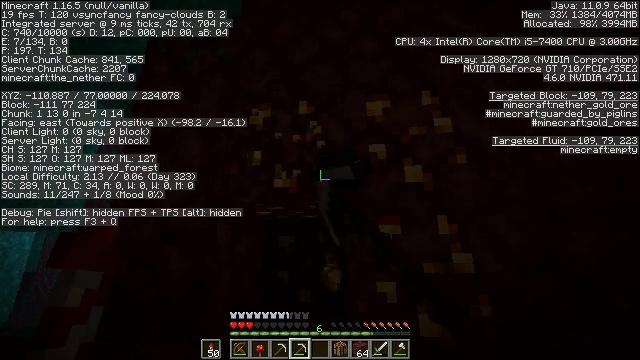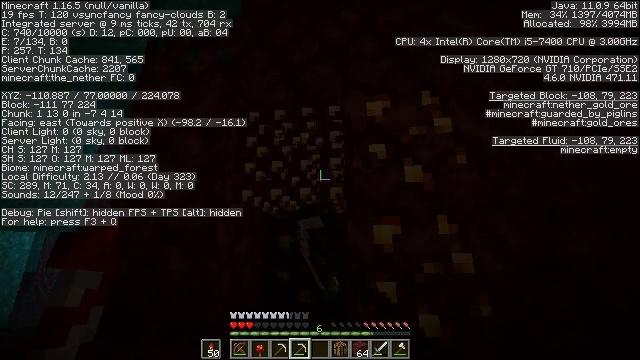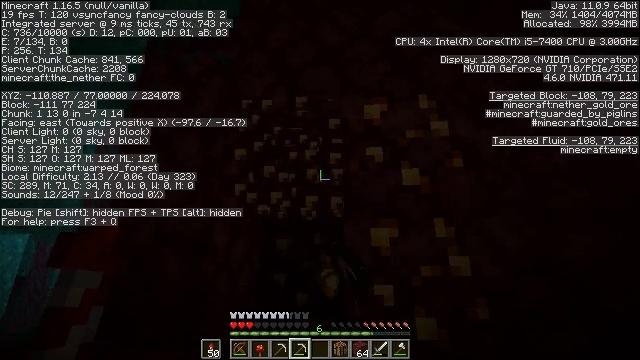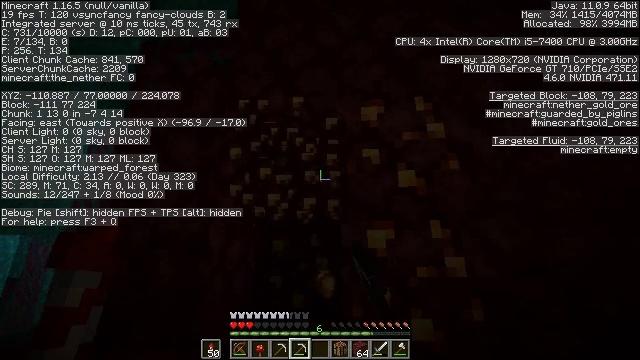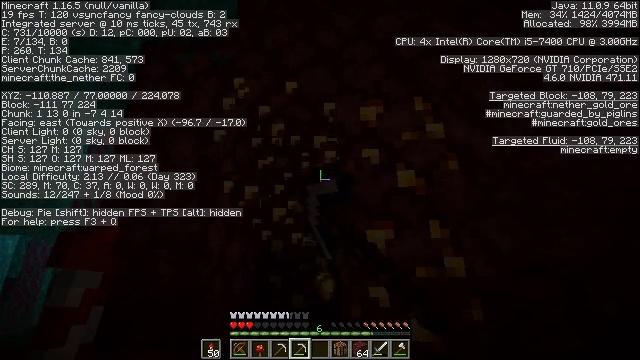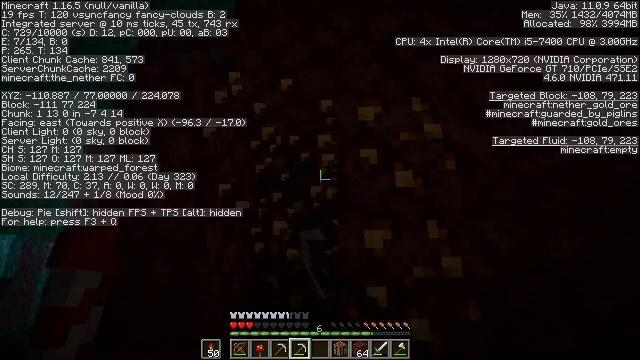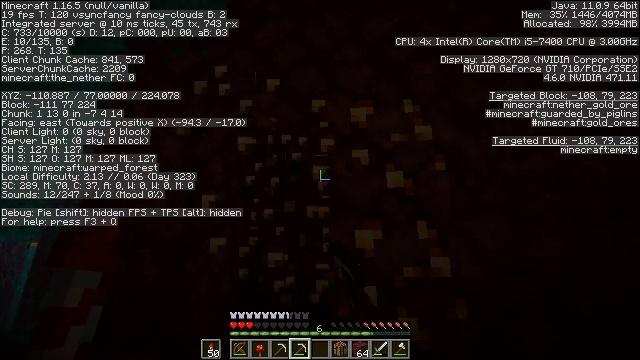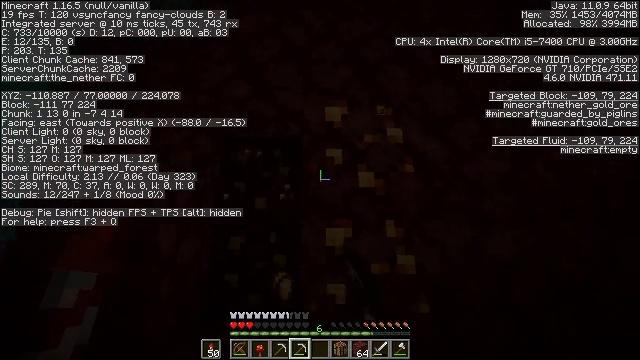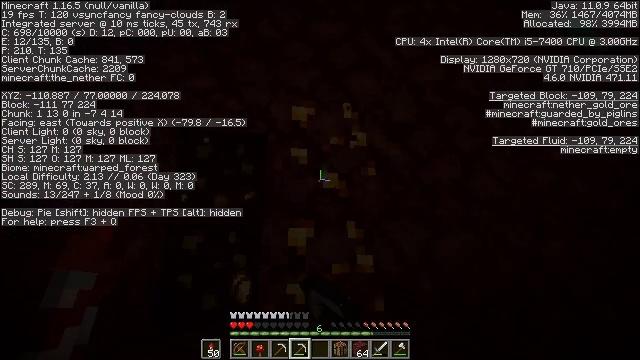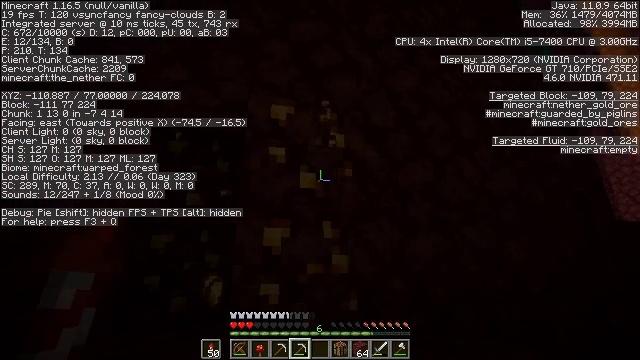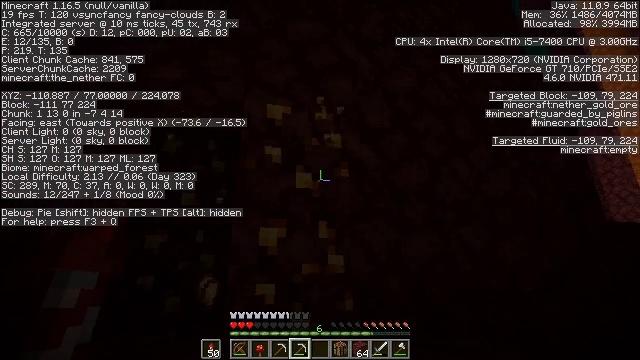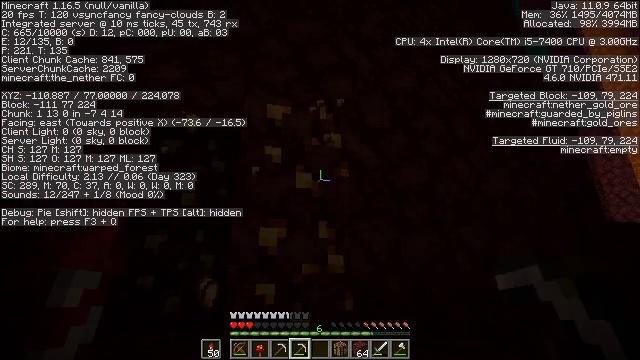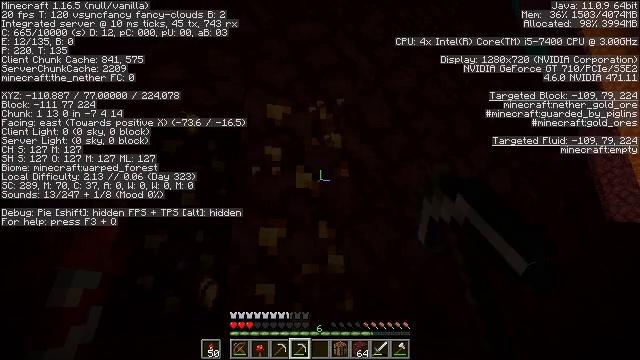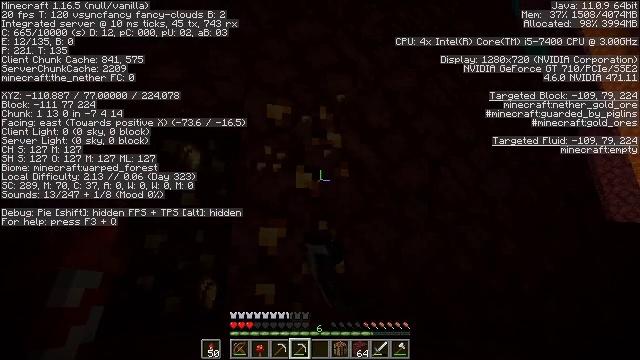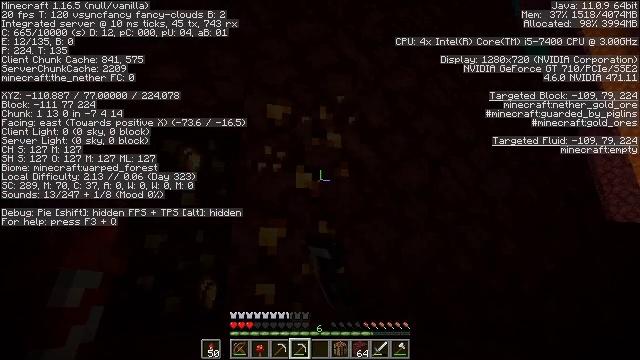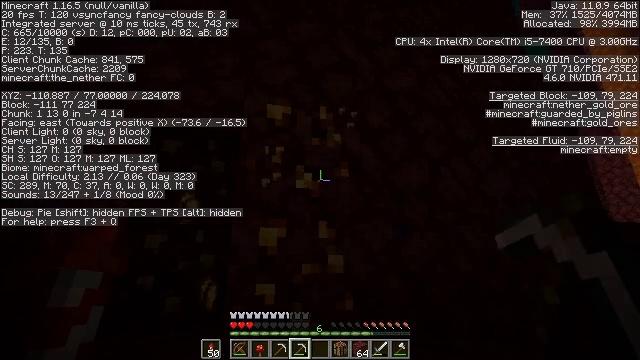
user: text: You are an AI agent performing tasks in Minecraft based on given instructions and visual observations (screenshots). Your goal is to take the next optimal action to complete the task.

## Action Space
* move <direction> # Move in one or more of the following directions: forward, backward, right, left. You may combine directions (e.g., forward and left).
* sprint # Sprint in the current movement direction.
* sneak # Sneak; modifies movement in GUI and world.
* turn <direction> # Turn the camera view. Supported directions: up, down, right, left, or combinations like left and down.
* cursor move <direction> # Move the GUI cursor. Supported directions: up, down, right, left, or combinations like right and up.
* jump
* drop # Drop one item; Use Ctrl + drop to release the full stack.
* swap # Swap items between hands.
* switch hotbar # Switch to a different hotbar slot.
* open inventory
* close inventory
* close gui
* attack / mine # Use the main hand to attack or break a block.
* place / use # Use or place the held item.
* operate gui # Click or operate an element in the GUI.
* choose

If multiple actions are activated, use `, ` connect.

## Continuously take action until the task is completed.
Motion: motion action
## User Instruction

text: Mine nether gold ore in the Nether.
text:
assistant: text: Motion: attack / mine
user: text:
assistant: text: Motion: attack / mine
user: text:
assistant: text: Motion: attack / mine
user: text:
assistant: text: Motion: attack / mine
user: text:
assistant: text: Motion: attack / mine
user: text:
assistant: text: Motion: turn right, attack / mine
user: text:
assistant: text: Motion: turn right, attack / mine
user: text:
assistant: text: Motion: turn right, attack / mine
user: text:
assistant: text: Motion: turn right, attack / mine
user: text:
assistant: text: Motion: attack / mine
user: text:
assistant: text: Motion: attack / mine
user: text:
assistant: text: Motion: attack / mine
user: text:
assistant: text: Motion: attack / mine
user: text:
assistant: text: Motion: attack / mine
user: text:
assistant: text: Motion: attack / mine
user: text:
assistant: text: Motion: attack / mine
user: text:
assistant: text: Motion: attack / mine
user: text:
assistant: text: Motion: attack / mine
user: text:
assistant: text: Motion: attack / mine
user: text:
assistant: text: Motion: attack / mine
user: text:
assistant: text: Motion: attack / mine
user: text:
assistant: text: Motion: attack / mine
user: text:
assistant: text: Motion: attack / mine
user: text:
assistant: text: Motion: attack / mine
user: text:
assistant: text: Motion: attack / mine
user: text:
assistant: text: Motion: attack / mine
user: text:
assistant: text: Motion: attack / mine
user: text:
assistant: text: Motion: attack / mine
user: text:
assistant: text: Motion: turn down, attack / mine
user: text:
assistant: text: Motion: turn left and down, attack / mine